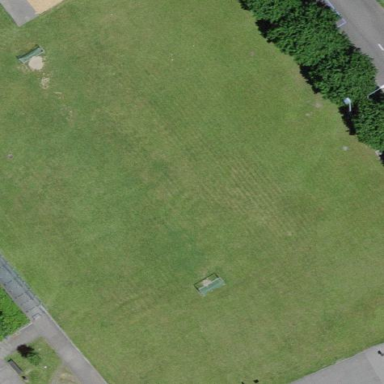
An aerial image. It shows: Grass pitch for leisure activities on the land.